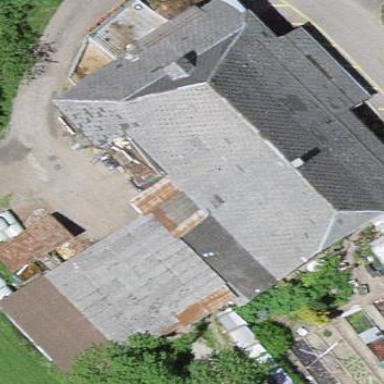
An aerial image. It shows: Farm building.